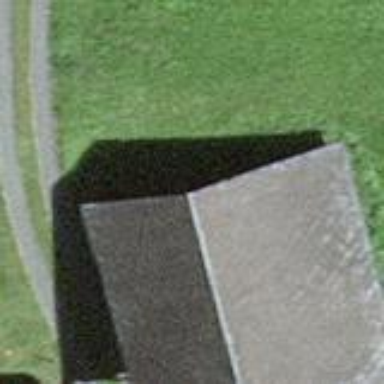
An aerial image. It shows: Rural barn.